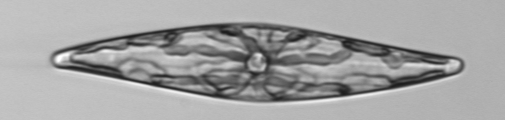
Label: Pleurosigma